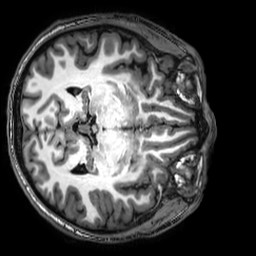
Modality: T1w
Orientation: axial
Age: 24
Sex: male
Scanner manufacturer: philips
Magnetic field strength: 3 T
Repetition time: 0.008052 s
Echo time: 0.003684 s